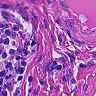
Metastatic tissue present: no